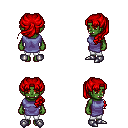
a pixel art fantasy rpg character, female body template, orc, green skin, chain tabard jacket, white pants, red princess hairstyle, metal boots, four views (front, back, left, right), 2x2 character sprite sheet, small pixel art, hard edges, no anti-aliasing